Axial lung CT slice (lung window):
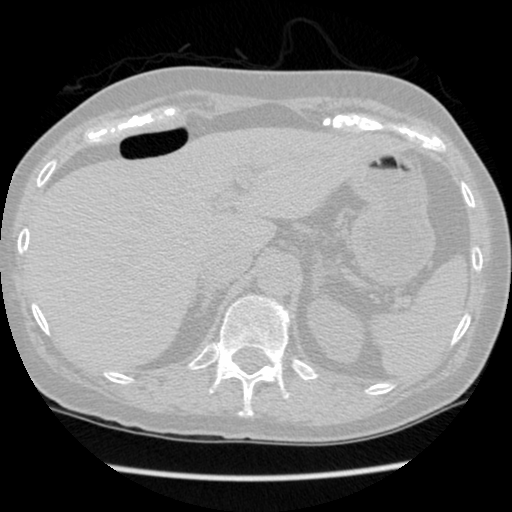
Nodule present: no